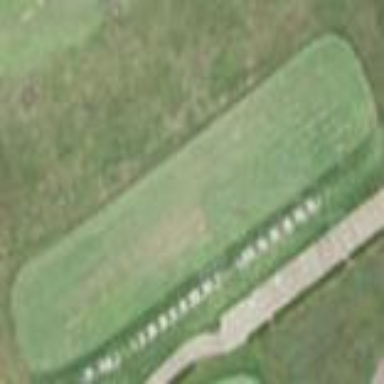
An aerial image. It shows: Driving range for golf on grass.